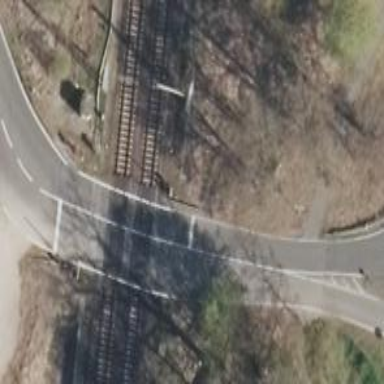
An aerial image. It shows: Level crossing with light signals and saltire markings.